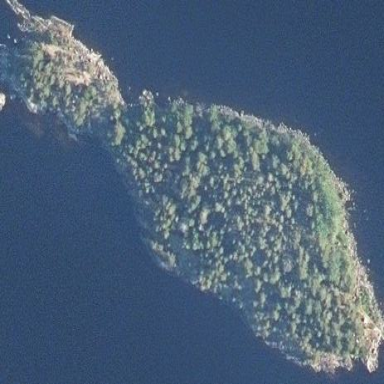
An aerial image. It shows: Islet covered with woodland.